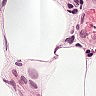
Metastatic tissue present: no